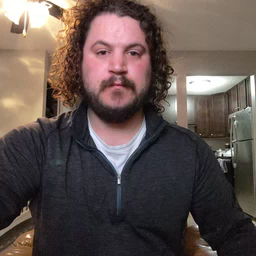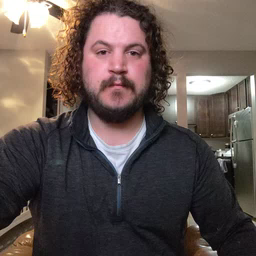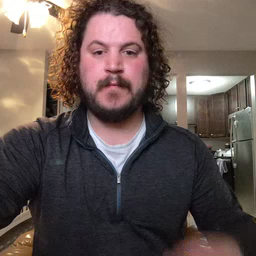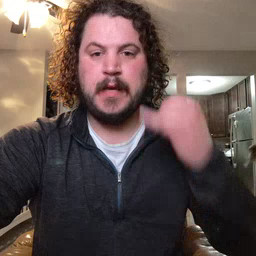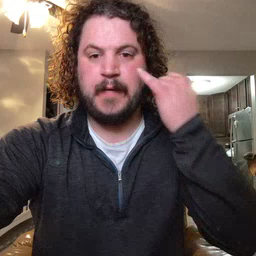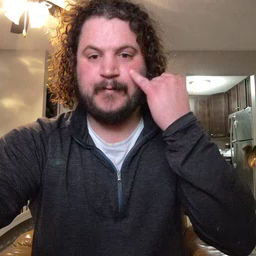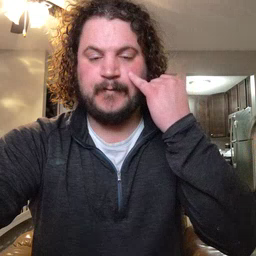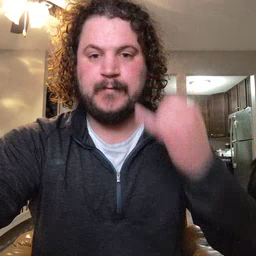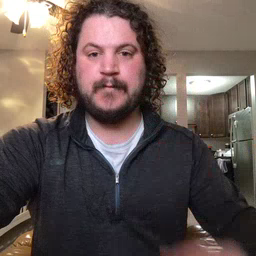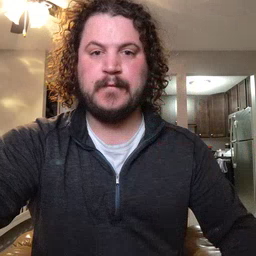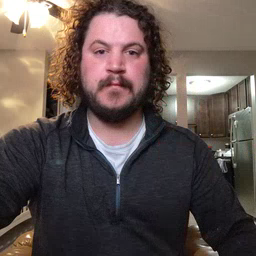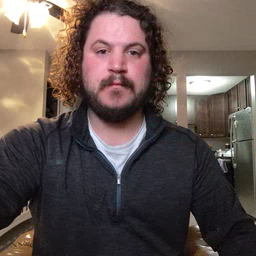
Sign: if